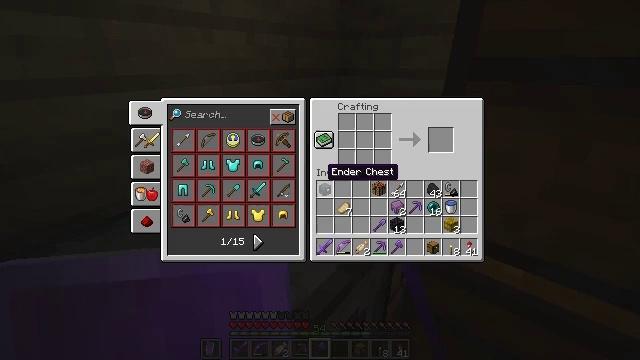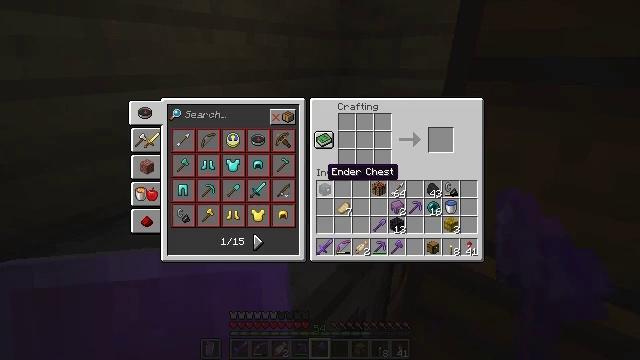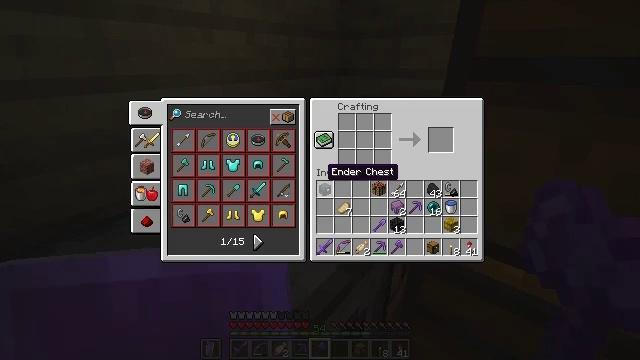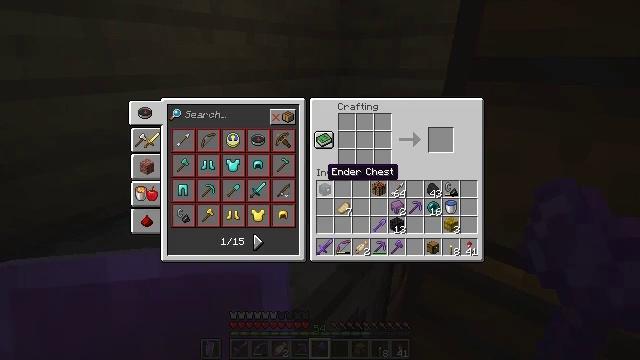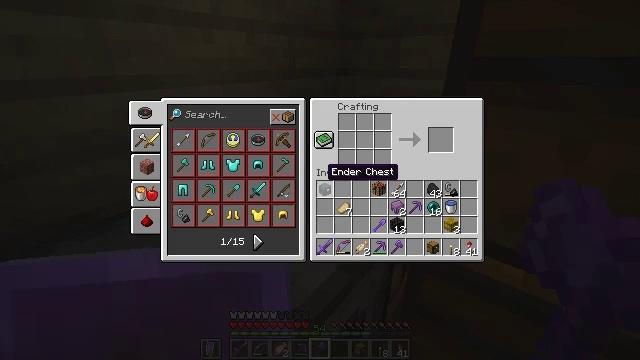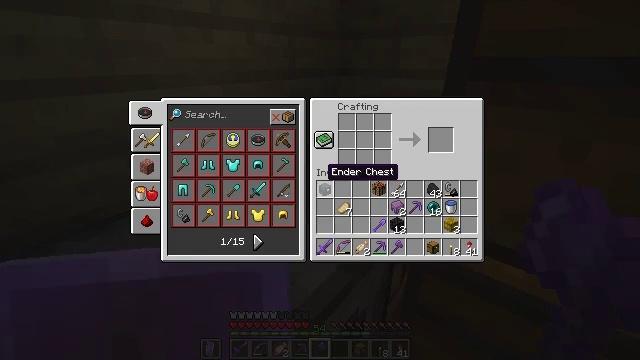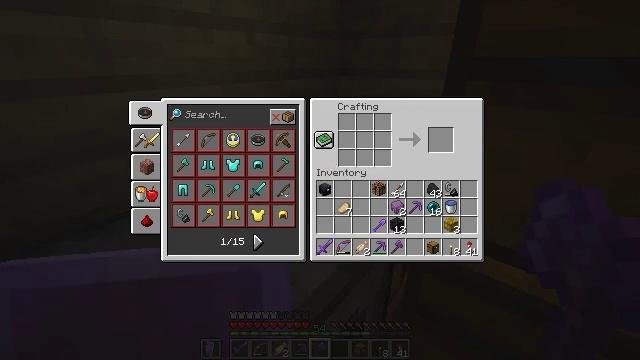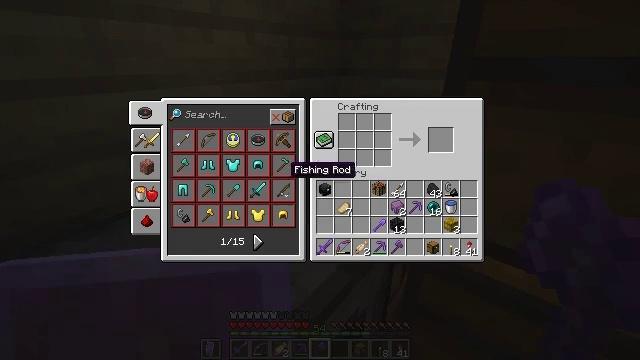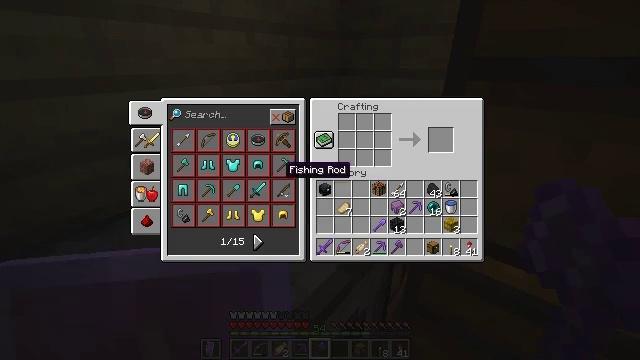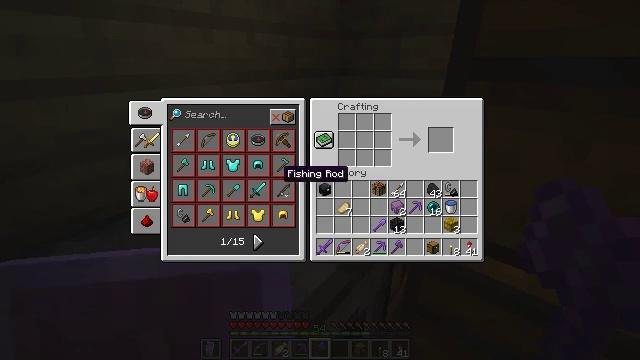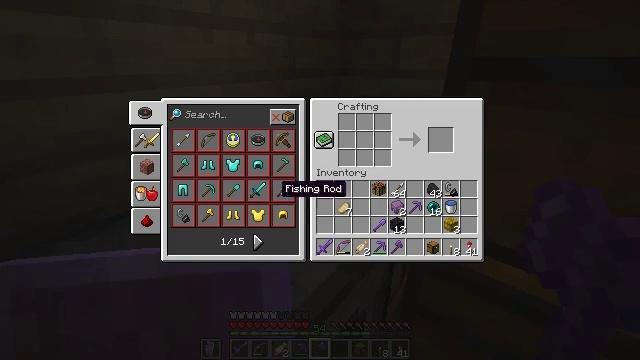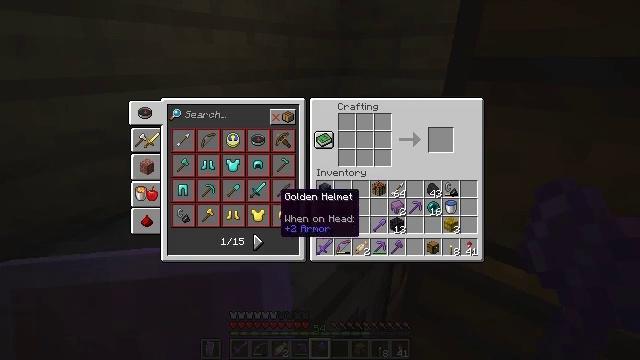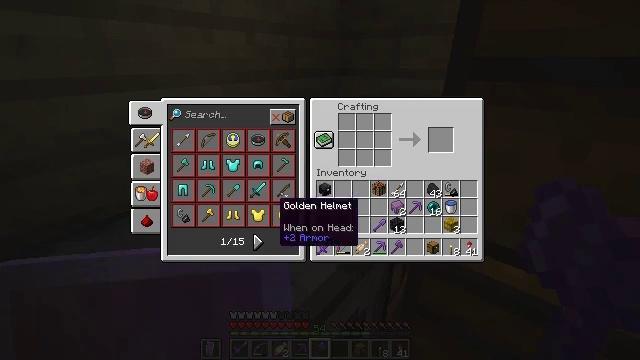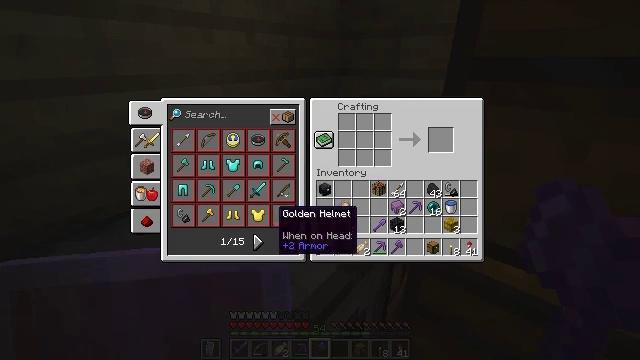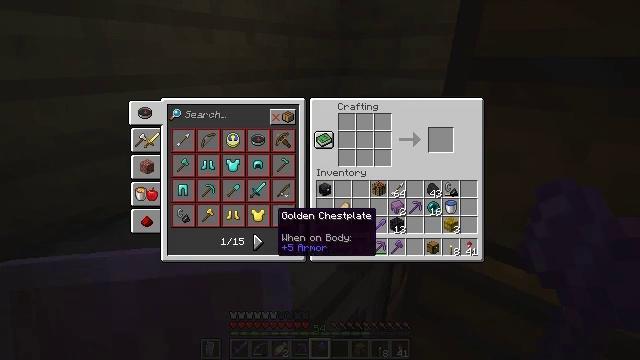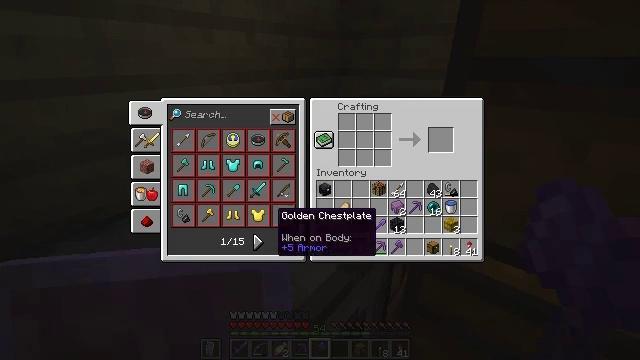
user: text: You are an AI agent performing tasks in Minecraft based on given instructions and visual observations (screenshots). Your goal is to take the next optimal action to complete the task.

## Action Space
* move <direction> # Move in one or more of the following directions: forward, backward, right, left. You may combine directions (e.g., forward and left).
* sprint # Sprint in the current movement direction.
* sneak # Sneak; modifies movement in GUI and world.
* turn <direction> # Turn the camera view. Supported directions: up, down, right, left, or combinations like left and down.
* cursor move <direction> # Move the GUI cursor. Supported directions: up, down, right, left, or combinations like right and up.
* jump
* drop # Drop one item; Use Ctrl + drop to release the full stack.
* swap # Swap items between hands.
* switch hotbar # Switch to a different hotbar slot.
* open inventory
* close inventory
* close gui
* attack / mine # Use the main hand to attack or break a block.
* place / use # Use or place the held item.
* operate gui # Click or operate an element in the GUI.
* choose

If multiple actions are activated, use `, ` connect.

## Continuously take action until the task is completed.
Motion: motion action
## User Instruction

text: Craft a shulker box.
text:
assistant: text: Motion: no_op
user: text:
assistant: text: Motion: no_op
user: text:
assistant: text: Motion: no_op
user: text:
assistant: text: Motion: no_op
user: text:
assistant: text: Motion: no_op
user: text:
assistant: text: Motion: turn left
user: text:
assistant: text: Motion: turn left
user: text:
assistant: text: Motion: no_op
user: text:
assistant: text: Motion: no_op
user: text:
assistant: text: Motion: turn down
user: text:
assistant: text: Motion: turn down
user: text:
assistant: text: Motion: turn down
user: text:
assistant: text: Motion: turn down
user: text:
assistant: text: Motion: no_op
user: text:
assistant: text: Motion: no_op
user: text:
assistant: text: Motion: turn up
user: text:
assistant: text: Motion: turn right and up
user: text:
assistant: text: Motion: turn up
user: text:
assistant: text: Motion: turn up
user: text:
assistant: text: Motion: no_op
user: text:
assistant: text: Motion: no_op
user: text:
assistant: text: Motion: no_op
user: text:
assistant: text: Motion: no_op
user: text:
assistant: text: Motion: turn up
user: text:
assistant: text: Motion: no_op
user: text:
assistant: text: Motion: no_op
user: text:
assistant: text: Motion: no_op
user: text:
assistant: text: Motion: no_op
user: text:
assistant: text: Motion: no_op
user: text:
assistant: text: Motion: attack / mine